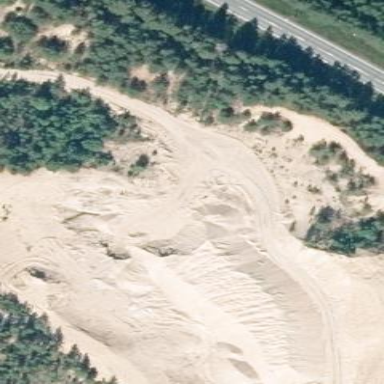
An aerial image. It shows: Quarry that is source of aggregate.